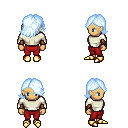
a pixel art fantasy rpg character, female body template, human, tanned skin, white long-sleeve shirt, red pants, white cyan swoop hairstyle, leather bracers, gold boots, four views (front, back, left, right), 2x2 character sprite sheet, small pixel art, hard edges, no anti-aliasing